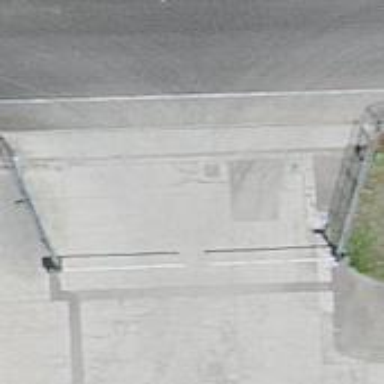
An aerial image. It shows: Gate.